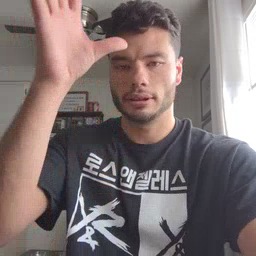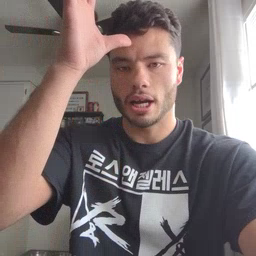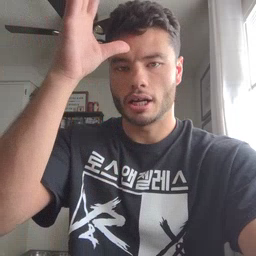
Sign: dad